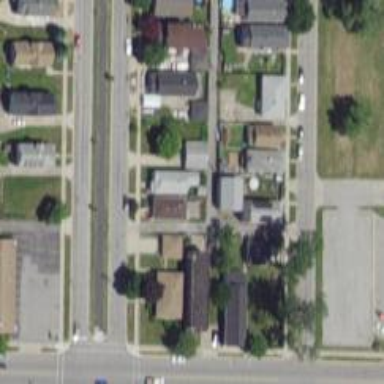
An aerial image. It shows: Alley classified as service road.